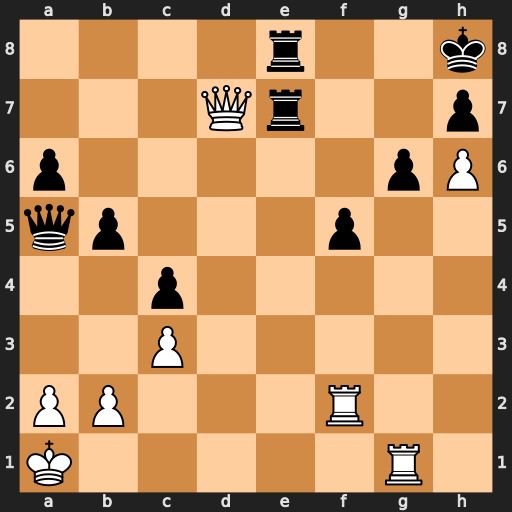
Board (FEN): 4r2k/3Qr2p/p5pP/qp3p2/2p5/2P5/PP3R2/K5R1
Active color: w
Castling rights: -
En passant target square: -
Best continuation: Re2 Qd8 Qxd8 Rxd8 Rxe7